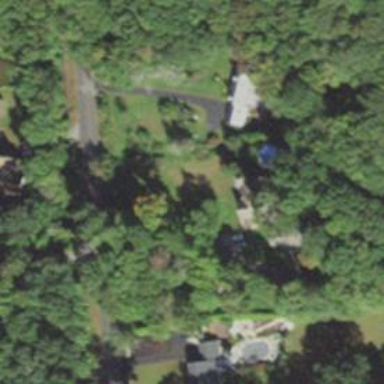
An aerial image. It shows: Residential driveway.